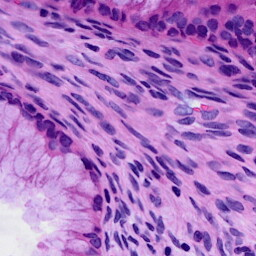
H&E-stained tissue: Cervix